Question: I have an employee table with the following fields
> employee(id, name, joiningDate, salary, dept)
I would like to retrieve count of all the employees who joined the company in past 1day, 2days, 3days and 4days in each department. Please see the result I need in the below link.
> Sample result:

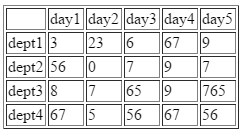
Answer: If you want it in the past 24 hours, between 24 and 48 hours, etc...
'''
SELECT dept,
COUNT( CASE WHEN joiningDate BETWEEN SYSDATE - 1 AND SYSDATE THEN 1 ELSE NULL END ) AS day1,
COUNT( CASE WHEN joiningDate BETWEEN SYSDATE - 2 AND SYSDATE - 1 THEN 1 ELSE NULL END ) AS day2,
COUNT( CASE WHEN joiningDate BETWEEN SYSDATE - 3 AND SYSDATE - 2 THEN 1 ELSE NULL END ) AS day3,
COUNT( CASE WHEN joiningDate BETWEEN SYSDATE - 4 AND SYSDATE - 3 THEN 1 ELSE NULL END ) AS day4,
COUNT( CASE WHEN joiningDate BETWEEN SYSDATE - 5 AND SYSDATE - 4 THEN 1 ELSE NULL END ) AS day5
FROM Employee
GROUP BY dept;
'''
If you want it yesterday, 2 days ago, 3 days ago, etc then wrap 'TRUNC()' around each instance of 'SYSDATE'.